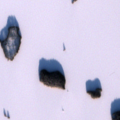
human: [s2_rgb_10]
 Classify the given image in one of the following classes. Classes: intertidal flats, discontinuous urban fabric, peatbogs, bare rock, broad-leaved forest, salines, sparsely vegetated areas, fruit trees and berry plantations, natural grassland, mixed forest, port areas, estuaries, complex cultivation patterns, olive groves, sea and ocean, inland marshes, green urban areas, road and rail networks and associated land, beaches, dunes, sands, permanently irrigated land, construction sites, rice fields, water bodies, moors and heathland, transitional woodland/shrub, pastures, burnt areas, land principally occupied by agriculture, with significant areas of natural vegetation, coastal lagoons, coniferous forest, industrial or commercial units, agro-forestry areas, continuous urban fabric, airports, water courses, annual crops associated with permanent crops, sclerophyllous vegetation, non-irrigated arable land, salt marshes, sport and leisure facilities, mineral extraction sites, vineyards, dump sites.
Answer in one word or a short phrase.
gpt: water bodies